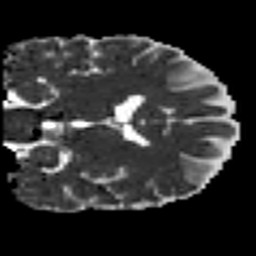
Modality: MD
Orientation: coronal
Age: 21
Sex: male
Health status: ill
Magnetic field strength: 3 T
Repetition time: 8.4 s
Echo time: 0.0926 s